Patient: sex M, age 72
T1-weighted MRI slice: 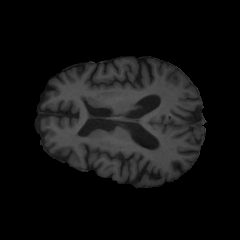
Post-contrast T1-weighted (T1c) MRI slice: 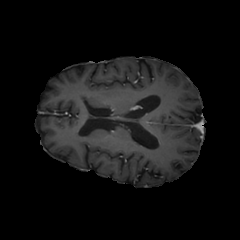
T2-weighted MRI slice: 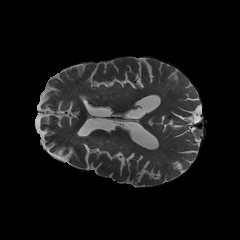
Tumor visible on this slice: no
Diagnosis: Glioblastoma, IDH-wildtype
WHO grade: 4